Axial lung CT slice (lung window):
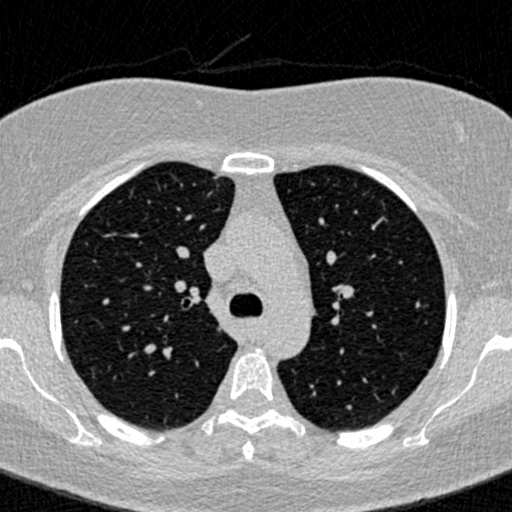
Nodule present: no